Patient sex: M
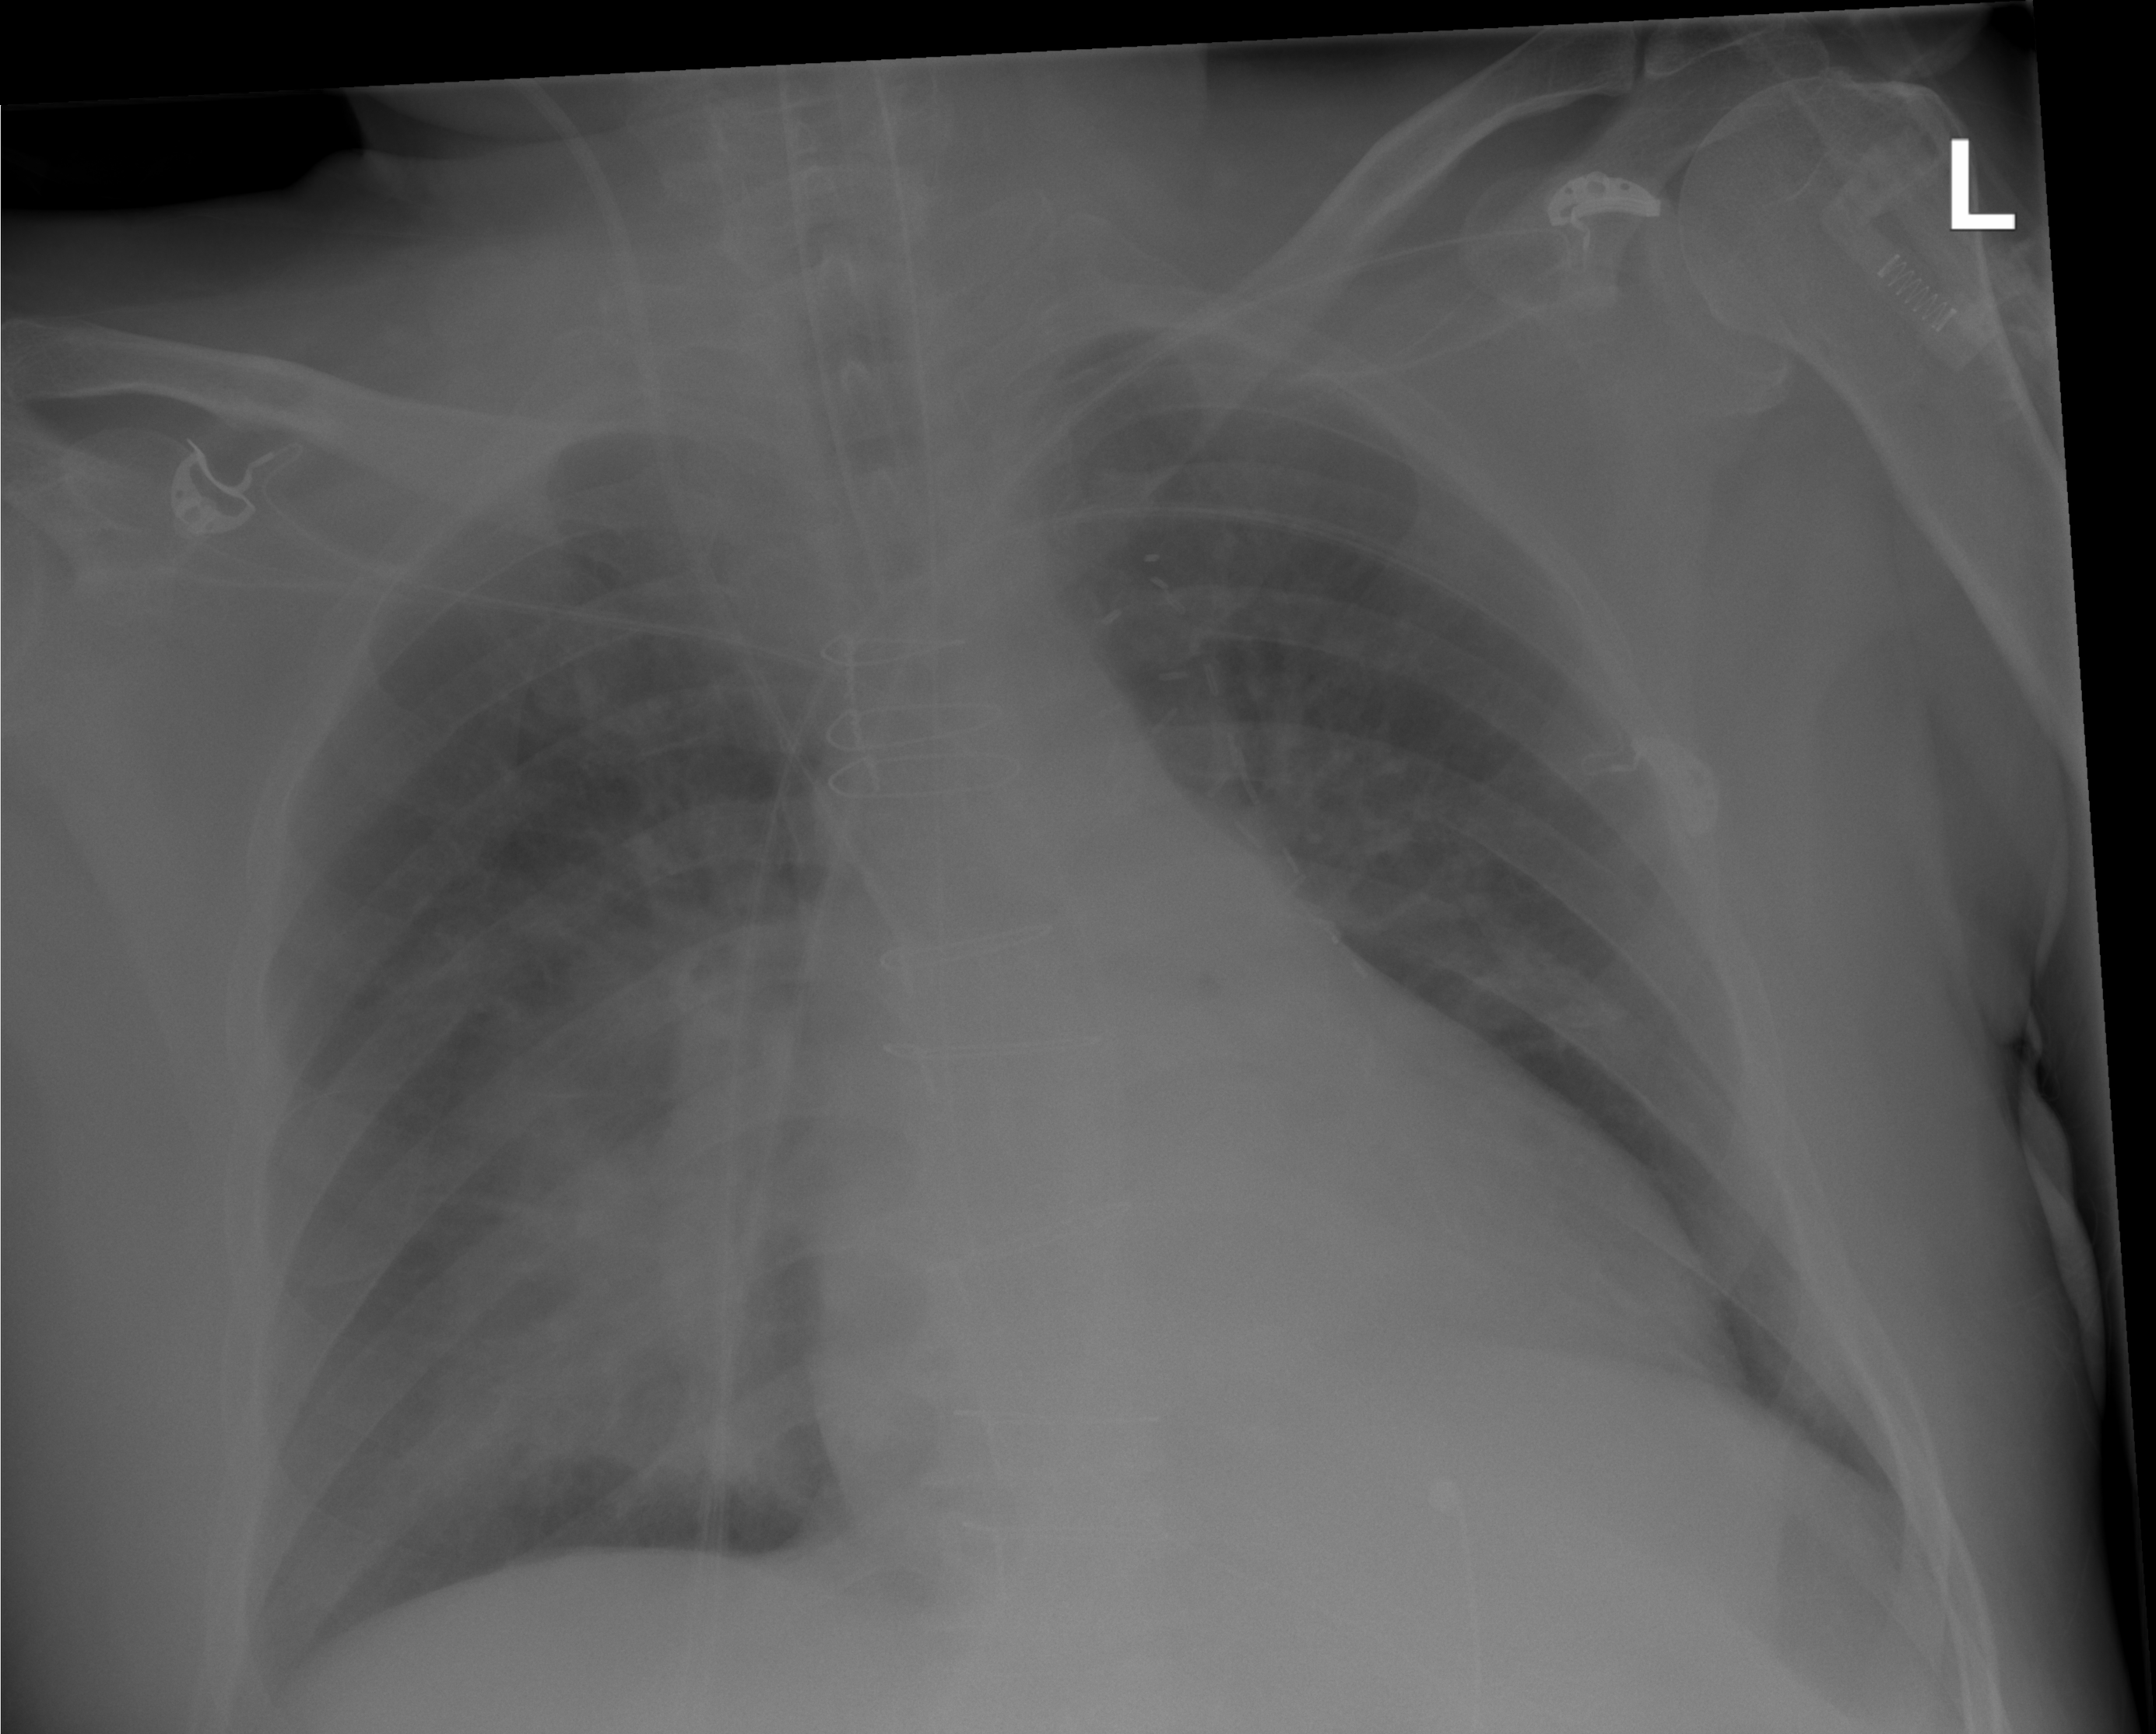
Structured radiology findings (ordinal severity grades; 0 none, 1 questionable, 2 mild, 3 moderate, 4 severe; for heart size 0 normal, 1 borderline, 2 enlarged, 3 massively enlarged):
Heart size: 2
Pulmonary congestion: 3
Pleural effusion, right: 0
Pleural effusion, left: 0
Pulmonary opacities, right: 3
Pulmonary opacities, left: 2
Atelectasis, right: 2
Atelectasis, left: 0